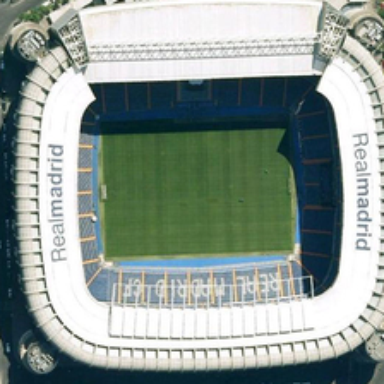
A square stadium with with white awnings is surrounded by roads .